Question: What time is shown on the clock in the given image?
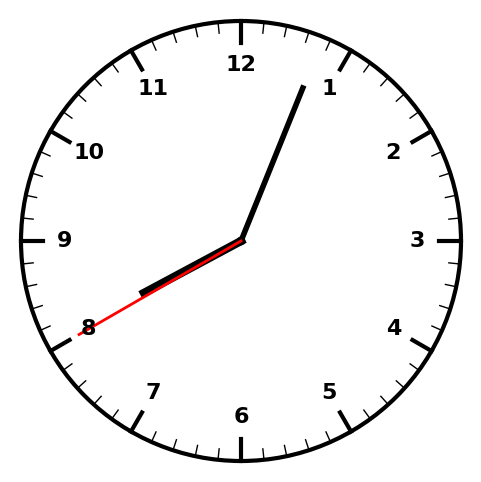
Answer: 08:03:40